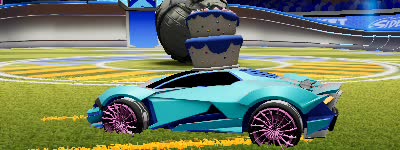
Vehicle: werewolf